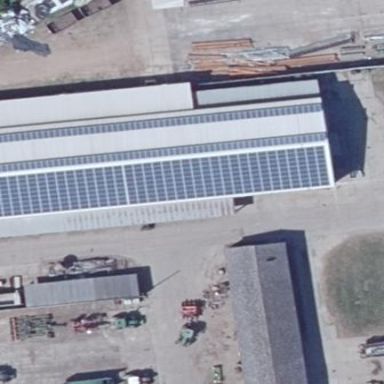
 generating electricity through photovoltaic methods."